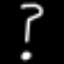
Label: squiggle